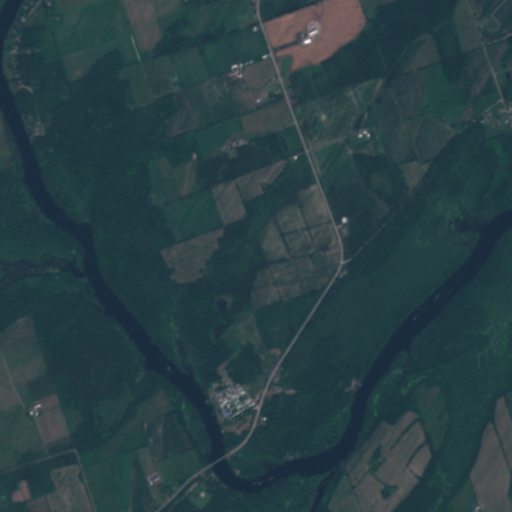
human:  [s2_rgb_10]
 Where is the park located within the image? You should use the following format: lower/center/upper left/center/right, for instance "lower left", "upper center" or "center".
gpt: There is no park in the image.